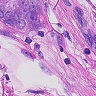
Metastatic tissue present: yes